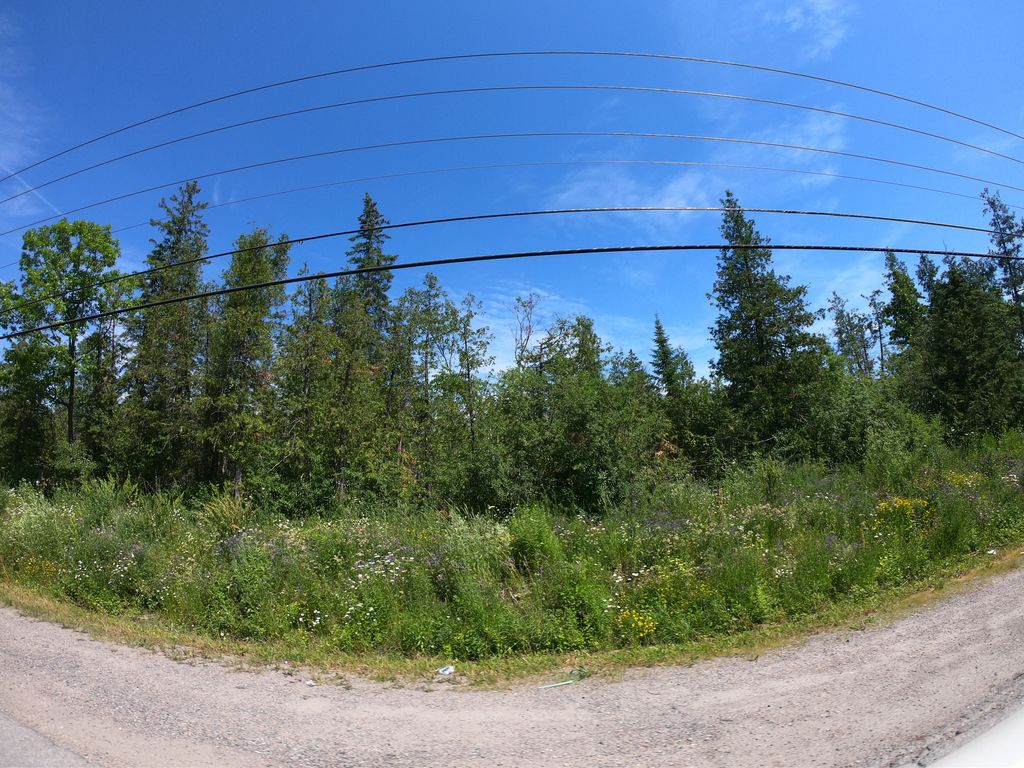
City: ottawa-gatineau